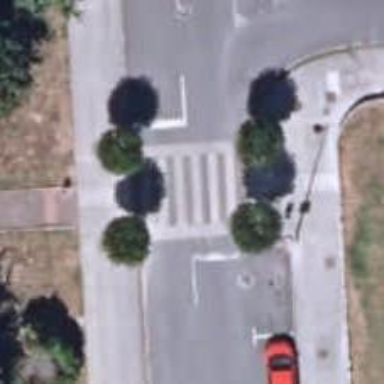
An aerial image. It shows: Set of steps on the road.